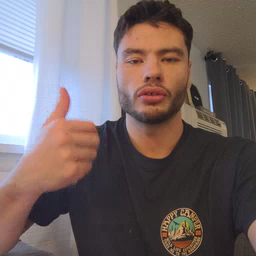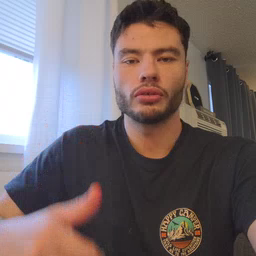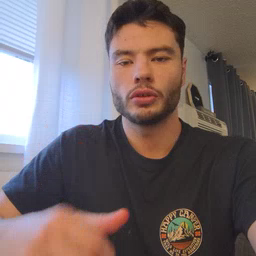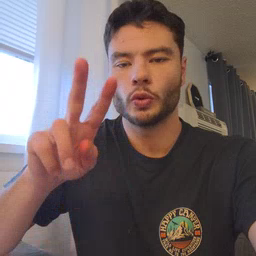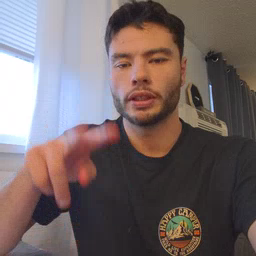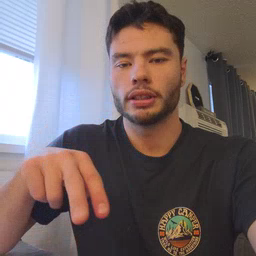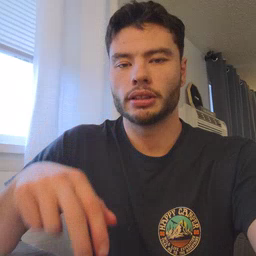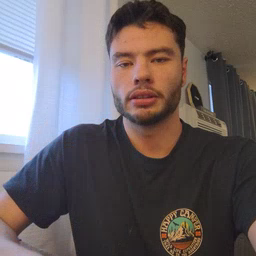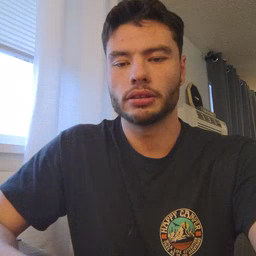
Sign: read